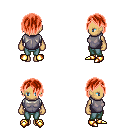
a pixel art fantasy rpg character, female body template, human, tanned skin, steel chest armor, teal pants, red bangs hairstyle, gold boots, four views (front, back, left, right), 2x2 character sprite sheet, small pixel art, hard edges, no anti-aliasing